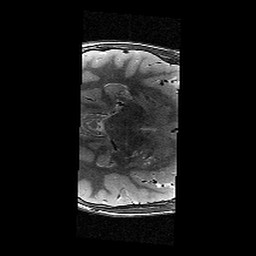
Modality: T2w
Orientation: axial
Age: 13
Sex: male
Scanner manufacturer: siemens
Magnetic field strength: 3 T
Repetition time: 8.46 s
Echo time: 0.067 s